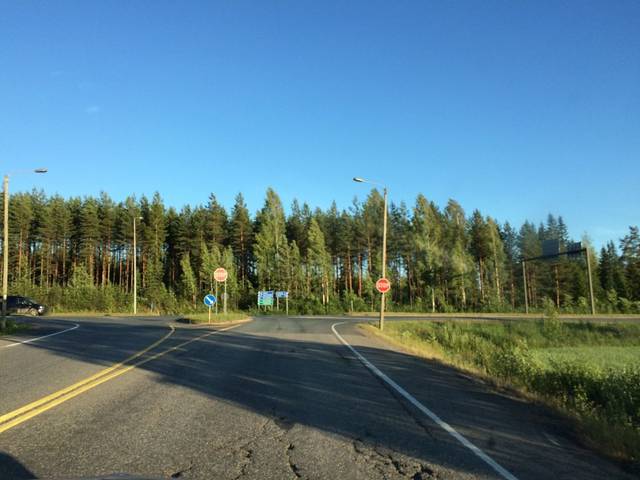
Region: Finland
Coordinates: 60.75, 24.722